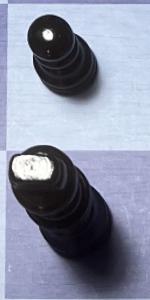
Label: King_Black